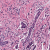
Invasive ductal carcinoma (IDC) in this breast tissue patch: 1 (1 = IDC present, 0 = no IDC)